Interaction volume radius: 10 \u00c5
Interaction volume height: 35 \u00c5
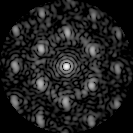
Disorder parameter: 0.4723